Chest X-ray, AP view. Patient: 49 years old, sex F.
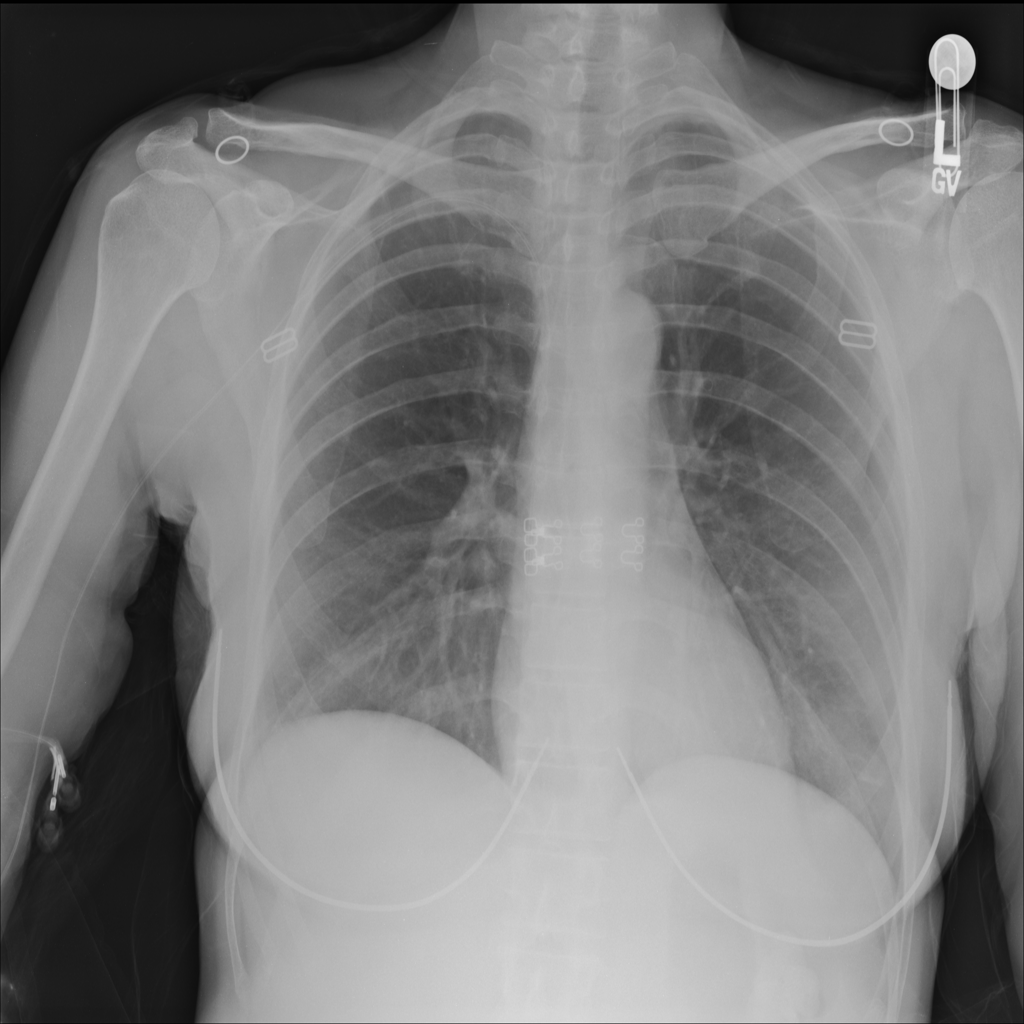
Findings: No Finding